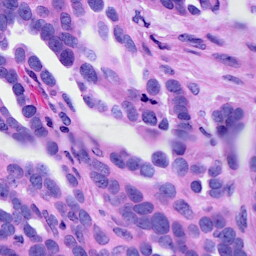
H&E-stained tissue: Ovarian